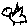
Label: bird